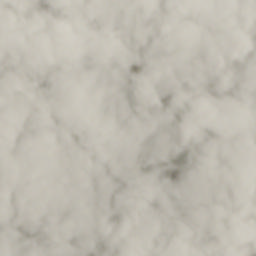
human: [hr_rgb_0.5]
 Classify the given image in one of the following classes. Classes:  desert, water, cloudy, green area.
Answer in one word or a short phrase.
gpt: cloudy